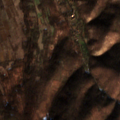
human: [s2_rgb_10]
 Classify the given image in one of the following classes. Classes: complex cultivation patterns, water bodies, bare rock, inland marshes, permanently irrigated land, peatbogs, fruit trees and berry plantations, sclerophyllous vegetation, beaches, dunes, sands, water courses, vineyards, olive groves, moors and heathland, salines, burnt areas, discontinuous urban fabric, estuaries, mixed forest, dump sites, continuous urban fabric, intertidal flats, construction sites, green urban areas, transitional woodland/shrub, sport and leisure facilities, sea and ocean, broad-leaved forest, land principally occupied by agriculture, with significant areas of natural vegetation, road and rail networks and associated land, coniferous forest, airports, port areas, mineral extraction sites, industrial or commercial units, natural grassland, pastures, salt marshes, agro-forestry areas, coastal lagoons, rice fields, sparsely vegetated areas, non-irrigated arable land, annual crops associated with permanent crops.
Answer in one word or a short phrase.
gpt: complex cultivation patterns, land principally occupied by agriculture, with significant areas of natural vegetation, broad-leaved forest